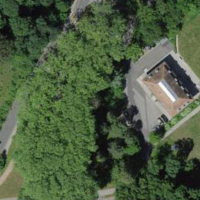
EUNIS habitat code: 53
Species observed at this site:
Allium ursinum
Agrimonia eupatoria
Impatiens parviflora
Colchicum autumnale
Fraxinus excelsior
Salvia pratensis
Fagus sylvatica
Sturnus vulgaris
Neottia ovata
Lamium galeobdolon
Primula vulgaris